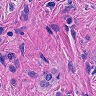
Metastatic tissue present: yes